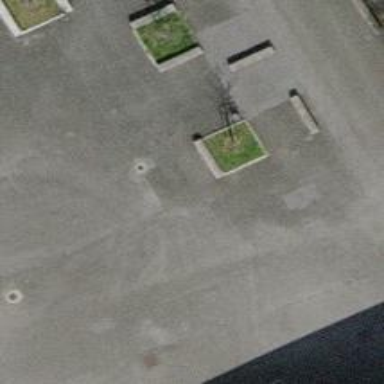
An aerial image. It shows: Concrete bench.